Question: I am designing a UserControl in WPF to display multi-track audio signals. Tipically, I will open a file containing audio tracks, and the main window content would be filled with my UserControl, which in turn will contain one item for each audio track in the file. Each item whould stretch to occupy the whole width of the control, and have its height set so that the items are uniformly distributed.
This is more or less the desired result, for a file with 4 items (in gray). Note that each item occupies one fourth of the available height, and all of them have the same width:

Currently, I have this code (XAML):
'''
<ListView
ItemsSource="{Binding Tracks}"
Width="{Binding ActualWidth, ElementName=UserControl}"
Height="{Binding ActualHeight, ElementName=UserControl}"
>
<ListView.ItemTemplate>
<DataTemplate DataType="{x:Type local:SoundTrack}">
<Border BorderBrush="Black" BorderThickness="1">
<local:TrackView/>
</Border>
</DataTemplate>
</ListView.ItemTemplate>
</ListView>
'''
And TrackView contains:
'''
<Border BorderThickness="1" BorderBrush="Black">
<Grid x:Name="LayoutRoot" Background="#FFFFDCF2">
<Polyline Stretch="Fill" Points="{Binding Pontos}" Fill="#FFD60D0D"/>
</Grid>
</Border>
'''
Problem is: each ListViewItem from ListView is rendered with irregular proportions. Everything gets constrained to a few pixels at the left, and the height does not distribute (instead, it seems to be rendered in absolute units, which is undesired).
I would gladly use any other ItemsControl, but I would prefer to use a ready one instead of subclassing ItemsControl to build it myself.
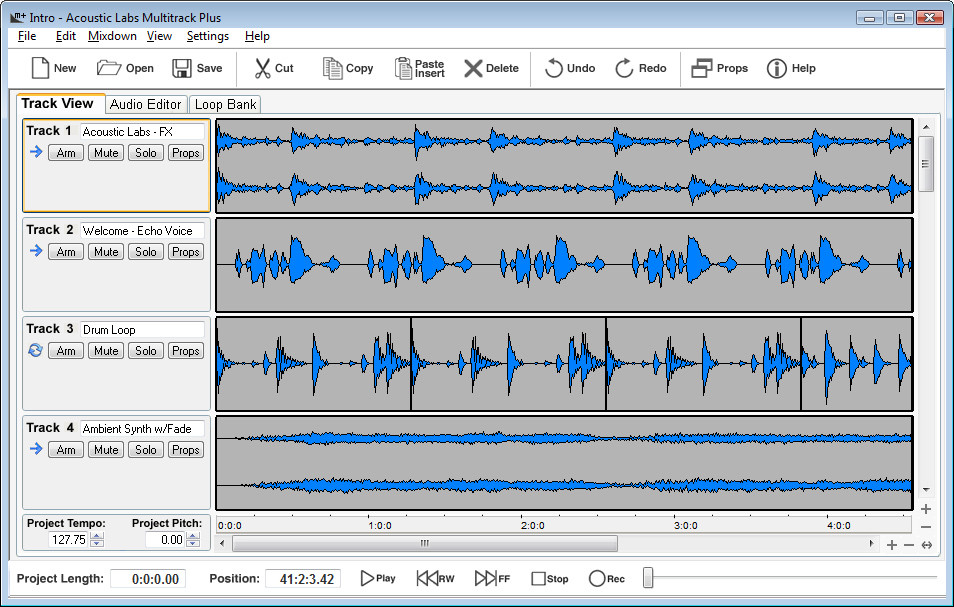
Answer: This will give you a uniform grid as your item host, so they should all uniformly distribute their heights.
'''
<ListView>
<ListView.ItemsPanel>
<ItemsPanelTemplate>
<UniformGrid Columns="1" IsItemsHost="True"/>
</ItemsPanelTemplate>
</ListView.ItemsPanel>
</ListView>
'''
Edit: Also get rid of the Height and Width Bindings on ListView and set the Horizontal/Vertical alignment and content alignments to Stretch